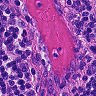
Metastatic tissue present: yes